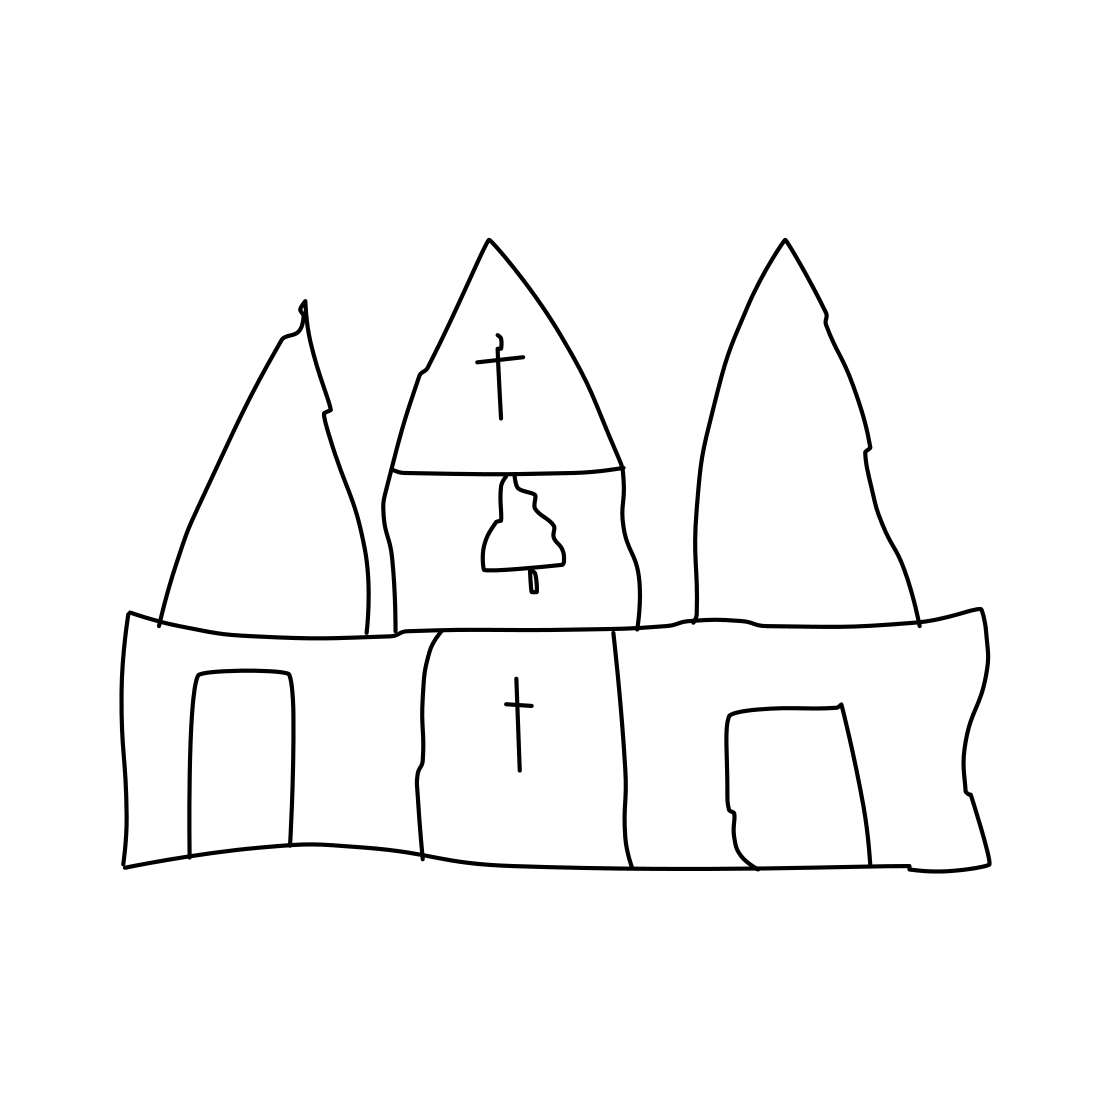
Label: church